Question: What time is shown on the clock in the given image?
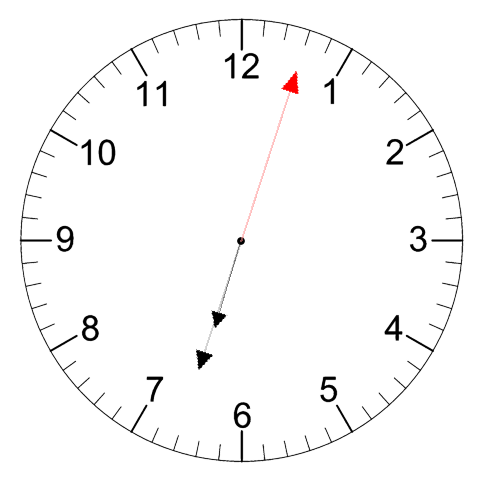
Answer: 06:33:03